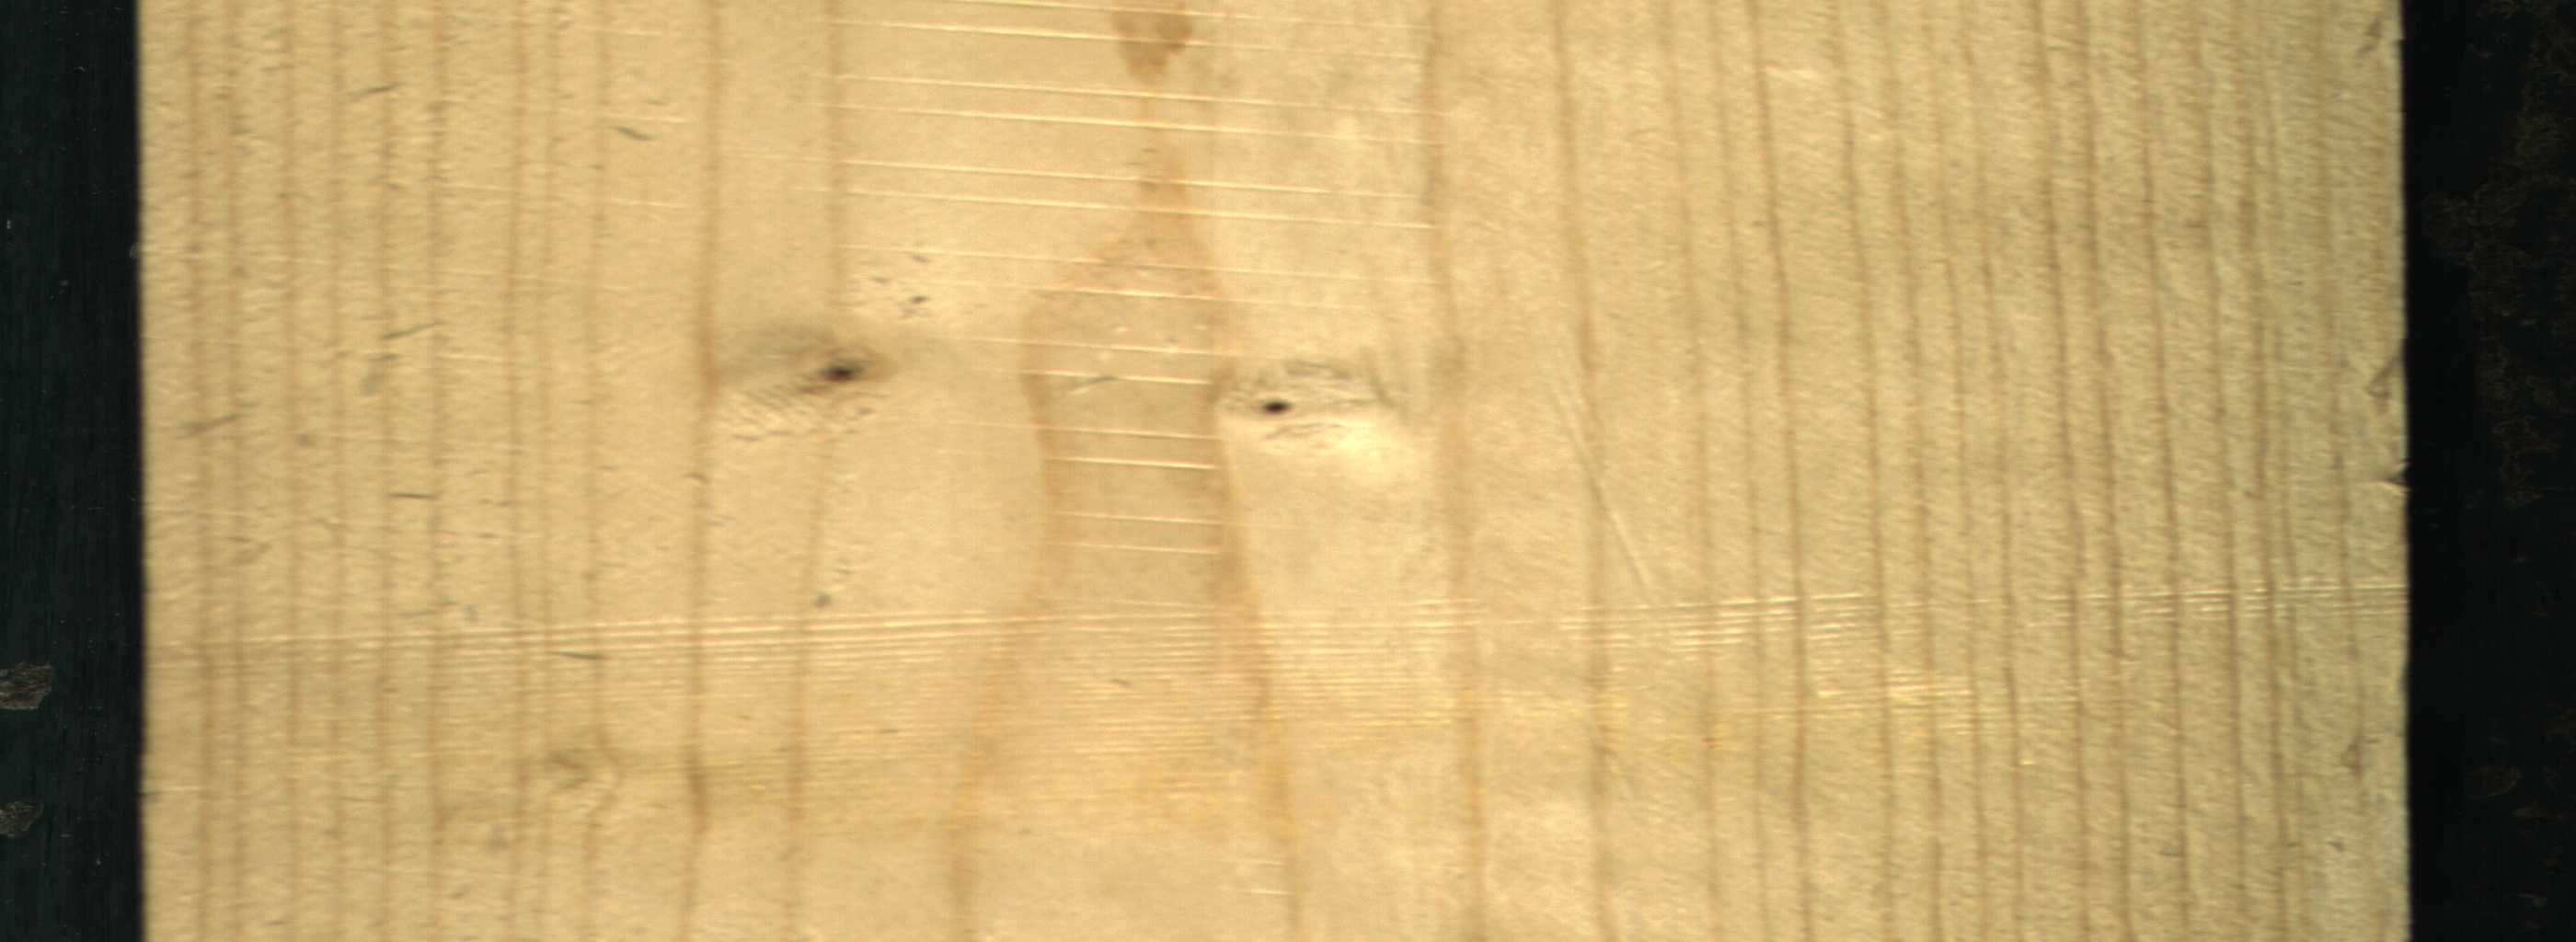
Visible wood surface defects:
Dead_Knot
Live_Knot